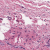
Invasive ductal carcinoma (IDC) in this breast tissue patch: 0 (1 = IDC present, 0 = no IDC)